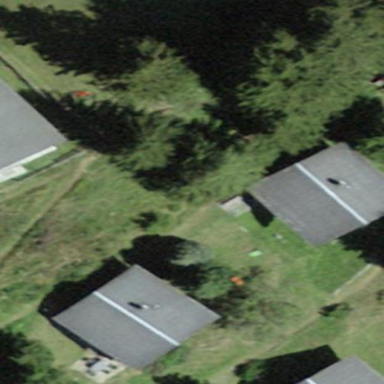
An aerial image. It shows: Residential building with gabled roof.